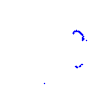
Particle: kaon